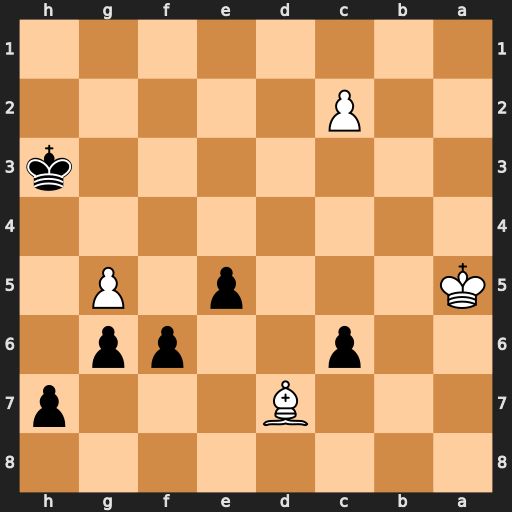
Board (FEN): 8/3B3p/2p2pp1/K3p1P1/8/7k/2P5/8
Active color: b
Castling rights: -
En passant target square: -
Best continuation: f5 Bxc6 e4